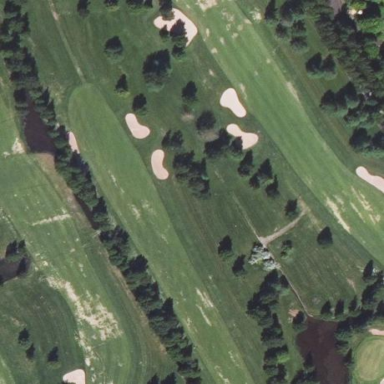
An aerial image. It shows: Grassy area designated as golf fairway.